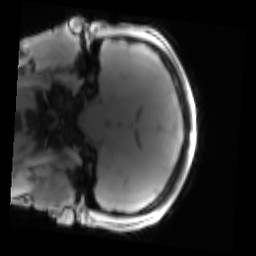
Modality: PDw
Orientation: coronal
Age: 21
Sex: male
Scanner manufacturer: siemens
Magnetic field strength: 3 T
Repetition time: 0.25 s
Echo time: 0.00103 s